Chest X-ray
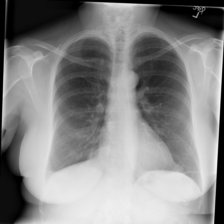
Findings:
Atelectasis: negative
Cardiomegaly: negative
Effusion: negative
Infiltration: negative
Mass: negative
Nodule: negative
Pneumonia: negative
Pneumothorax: negative
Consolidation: negative
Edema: negative
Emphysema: negative
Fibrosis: negative
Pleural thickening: negative
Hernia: negative